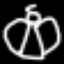
Label: angel